Question: I am working with nested loops in a Classic ASP (VB Script) page, and I would like some input as to the most efficient way to display the data.
The data is currently displayed in a 'parent' table and a 'child' (nested) table.
The 'parent' table (from the outer data loop) contains the "Goal," and the 'child' table is formed by the "Objective" which uses the Goal ID to select the correct Objective data.
Thus, the inner table is formed using the Objective data, along with its dependent Implementation data, Outcome data, and Outcome Review data, so that there are 4 columns in the inner table: Objectives, Implementation, Outcomes, and Objective Review.
Here is an image of the basic idea.

In the image, the Objective loop iterates x number of times within the parent table's column, forming the child table.
Is there a dependable way to align the columns for the parent and child tables, so that the column headers in the parent table will align to the matching columns in the child table?
Many thanks
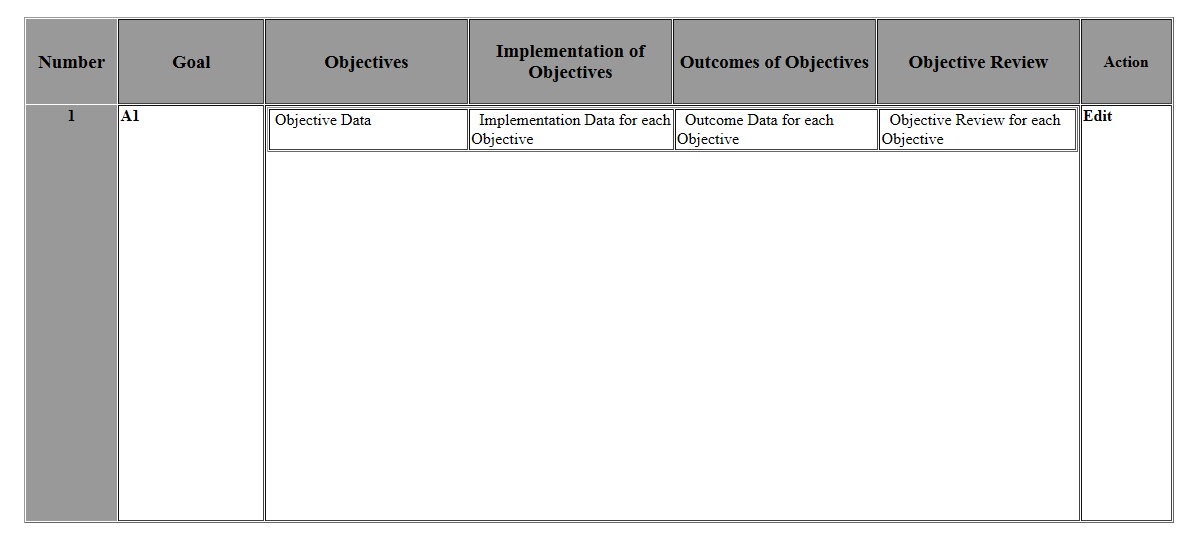
Answer: I don't see any need for nested tables here. Just repeat the parent information for each child row, or put in blank cells for all except the first child, or -- if you know from the outset how many child rows there will be -- put in rowspans for the parent cells.
Here's a very rough outline of how I usually do it, i.e. putting in blank cells for all except the first child. (In reality, the for-next loops might be 'do until rs.EOF' or some such, with the data coming directly from the database rather than being loaded into an array, but the idea is the same.)
'''
for p = 1 to nParent
isTop = True
for c = 1 to nChild
response.write "<tr>"
if isTop then
response.write "<td>" & parent(p,1) & "</td>"
' etc.
else
response.write "<td>&nbsp;</td>"
end if
isTop = False
response.write "<td>" & child(c,1) & "</td>"
' etc.
response.write "</tr>"
next
next
'''